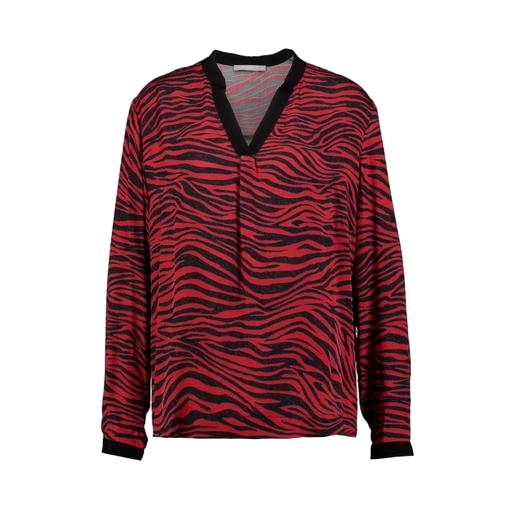
red and black and long sleeves, red animal roll-up sleeve top, red printed split-neck top, white background